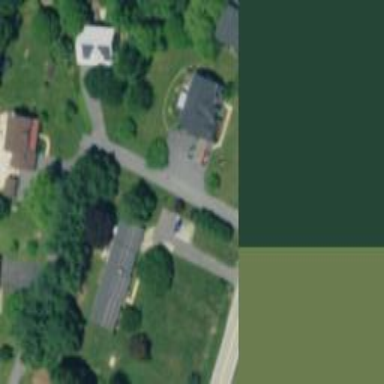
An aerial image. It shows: Driveway.